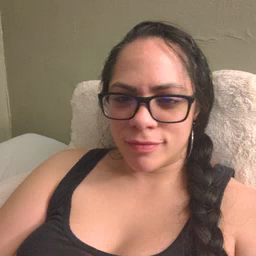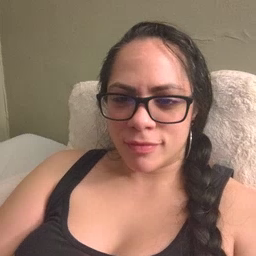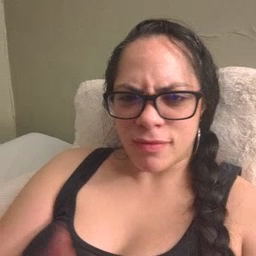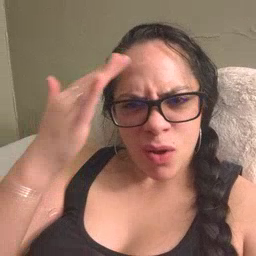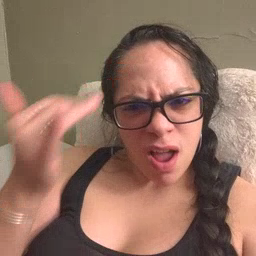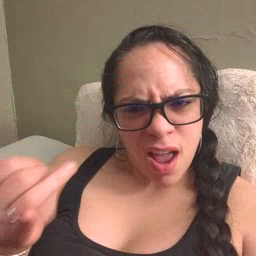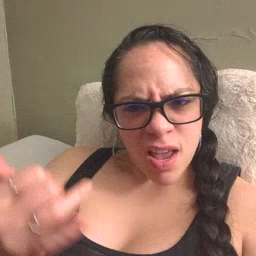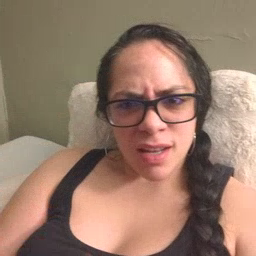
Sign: why